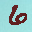
Label: 6